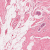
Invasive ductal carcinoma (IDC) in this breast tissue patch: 0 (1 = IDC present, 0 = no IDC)